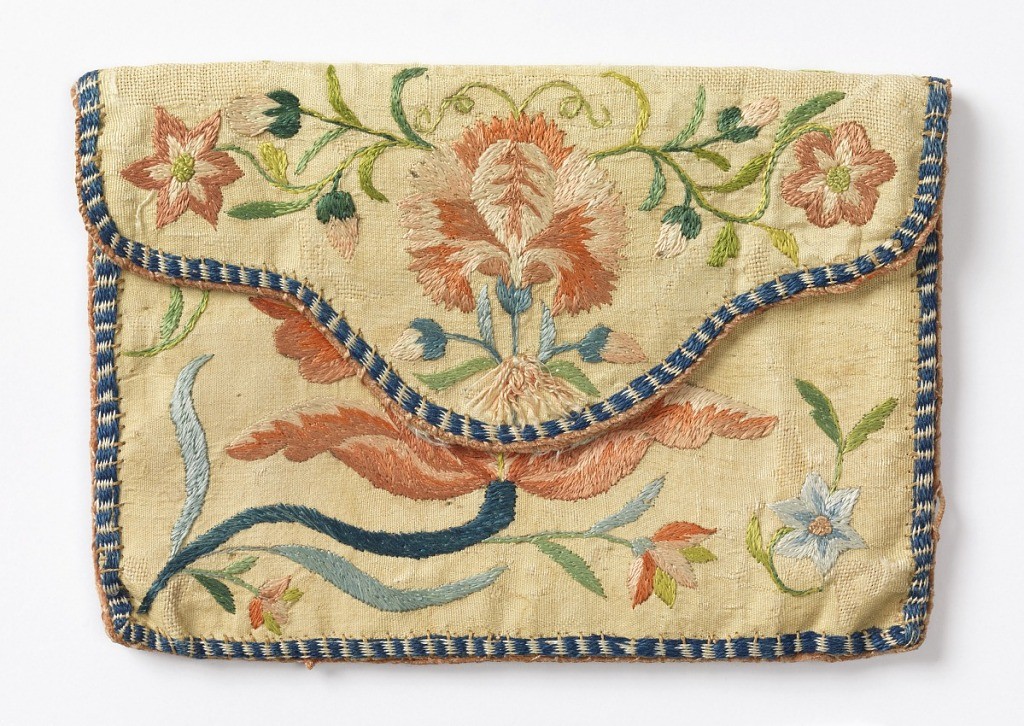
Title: Card case
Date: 18th century
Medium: silk embroidery on silk and linen foundation Technique: embroidered in stem and knot stitches on plain weave linen faced with plain weave silk
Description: Card case of pale yellow silk embroidered in pink, blue and green silk in a floral design; lined with pale blue silk.